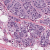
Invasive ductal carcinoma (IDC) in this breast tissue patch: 1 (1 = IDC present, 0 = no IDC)